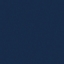
Land use / land cover: SeaLake